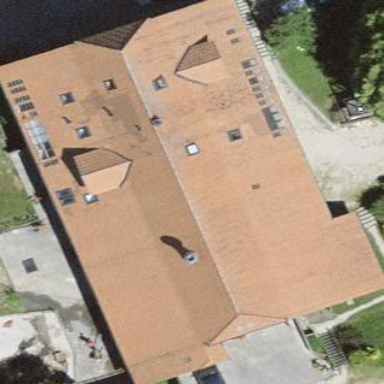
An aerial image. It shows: Farm building.